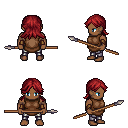
a pixel art fantasy rpg character, male body template, human, dark skin, brown tunic, metal pants, brunette loose hair, leather bracers, spear, four views (front, back, left, right), 2x2 character sprite sheet, small pixel art, hard edges, no anti-aliasing